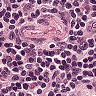
Metastatic tissue present: no